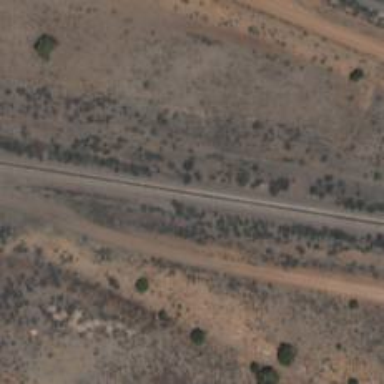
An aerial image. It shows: Railway track.